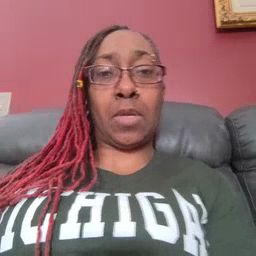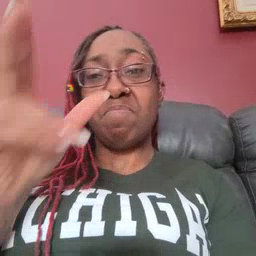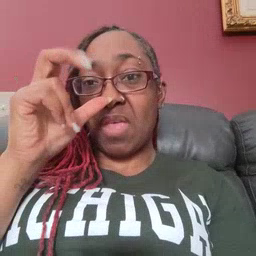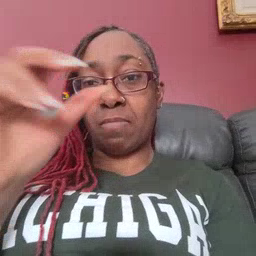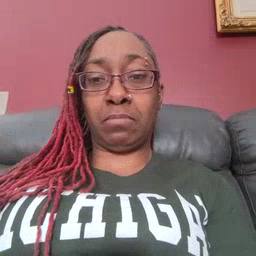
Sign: bug